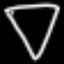
Label: diamond